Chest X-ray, PA view. Patient: 49 years old, sex M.
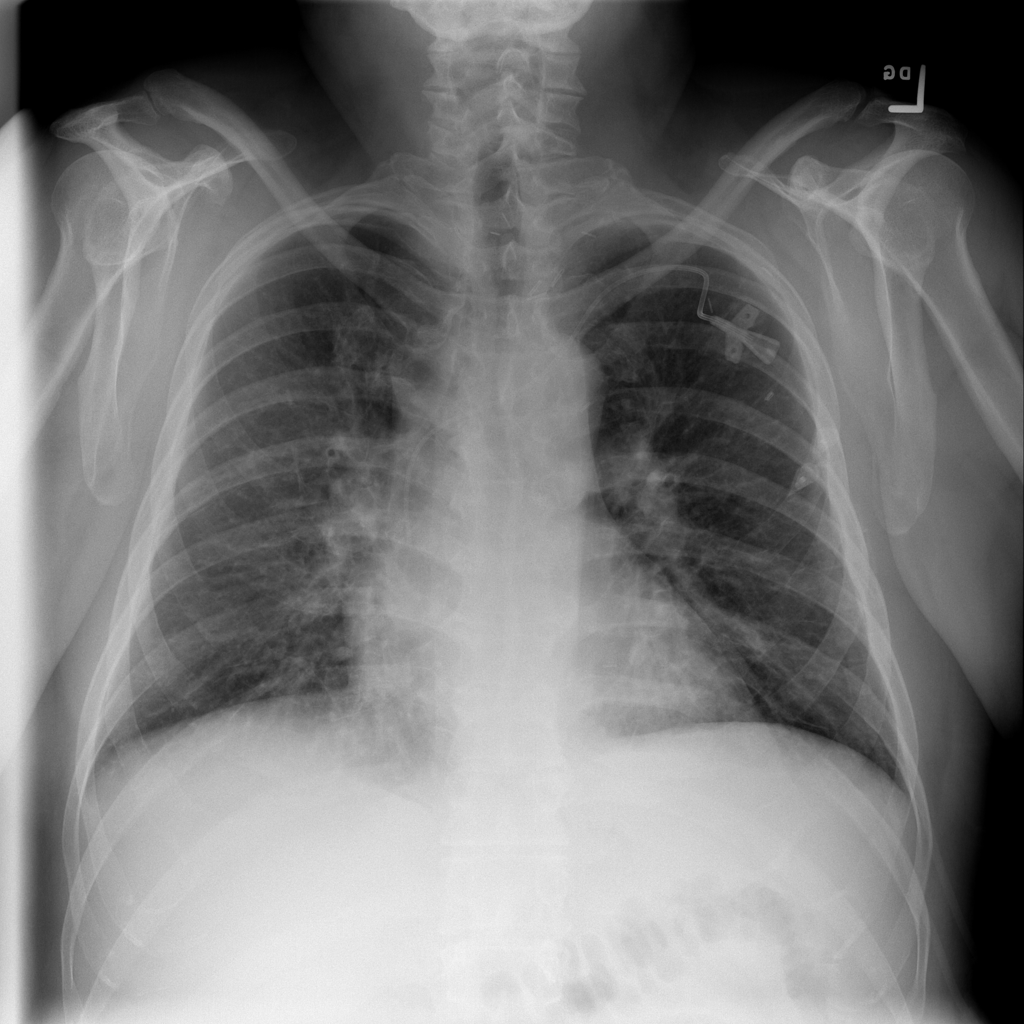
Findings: No Finding